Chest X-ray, PA view. Patient: 51 years old, sex M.
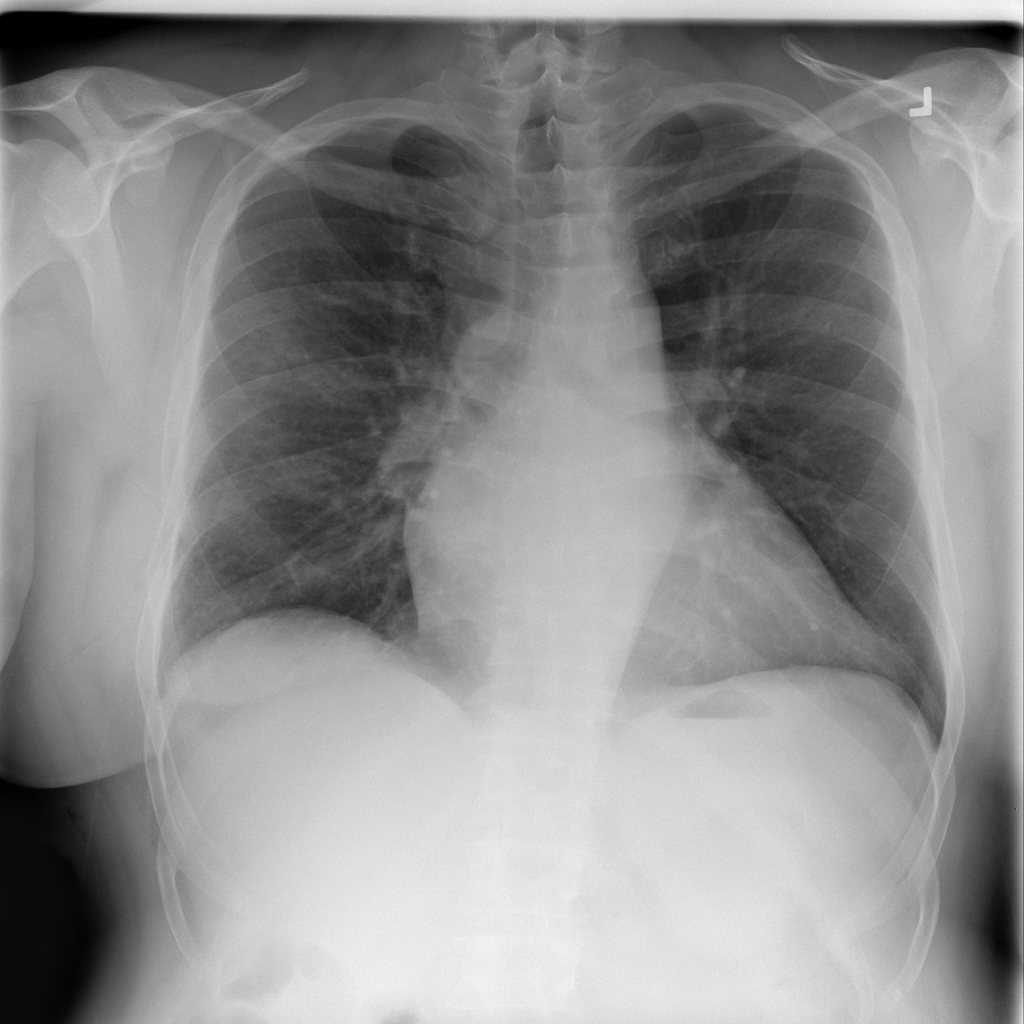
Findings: No Finding